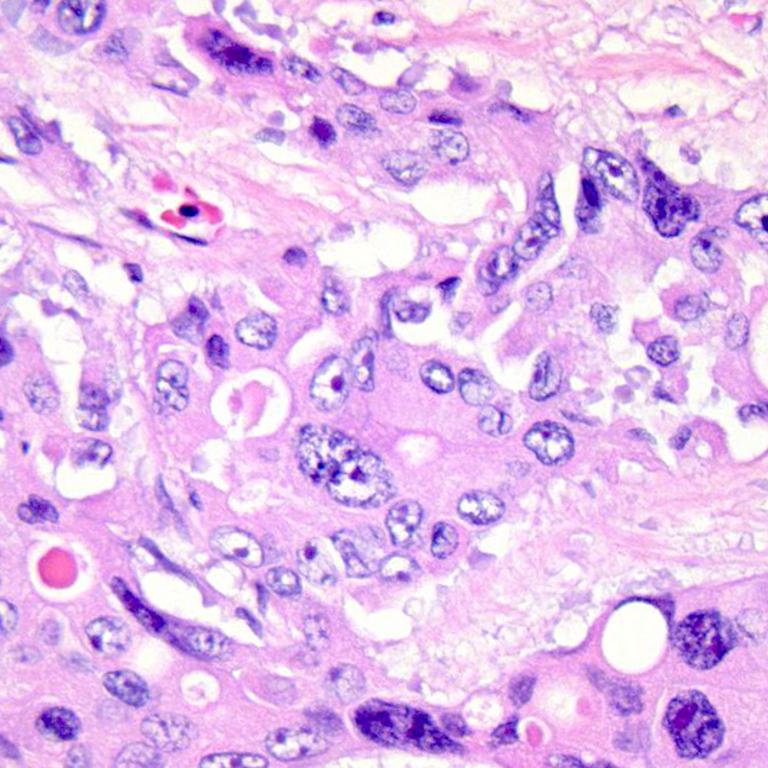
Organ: colon
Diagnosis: adenocarcinomas